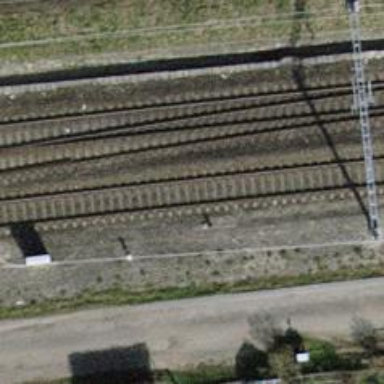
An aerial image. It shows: Single-track railway with electrified contact lines.